Field crop: tomato
Growth stage: 1
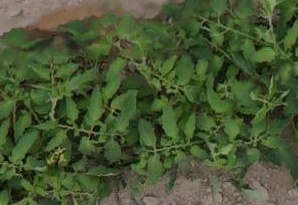
Species: tomato